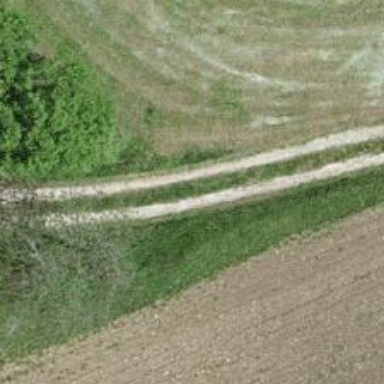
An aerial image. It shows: Track road with fine gravel surface.